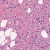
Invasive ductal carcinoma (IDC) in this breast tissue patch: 0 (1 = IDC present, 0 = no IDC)